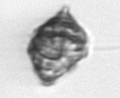
Label: Kryptoperidinium_triquetrum